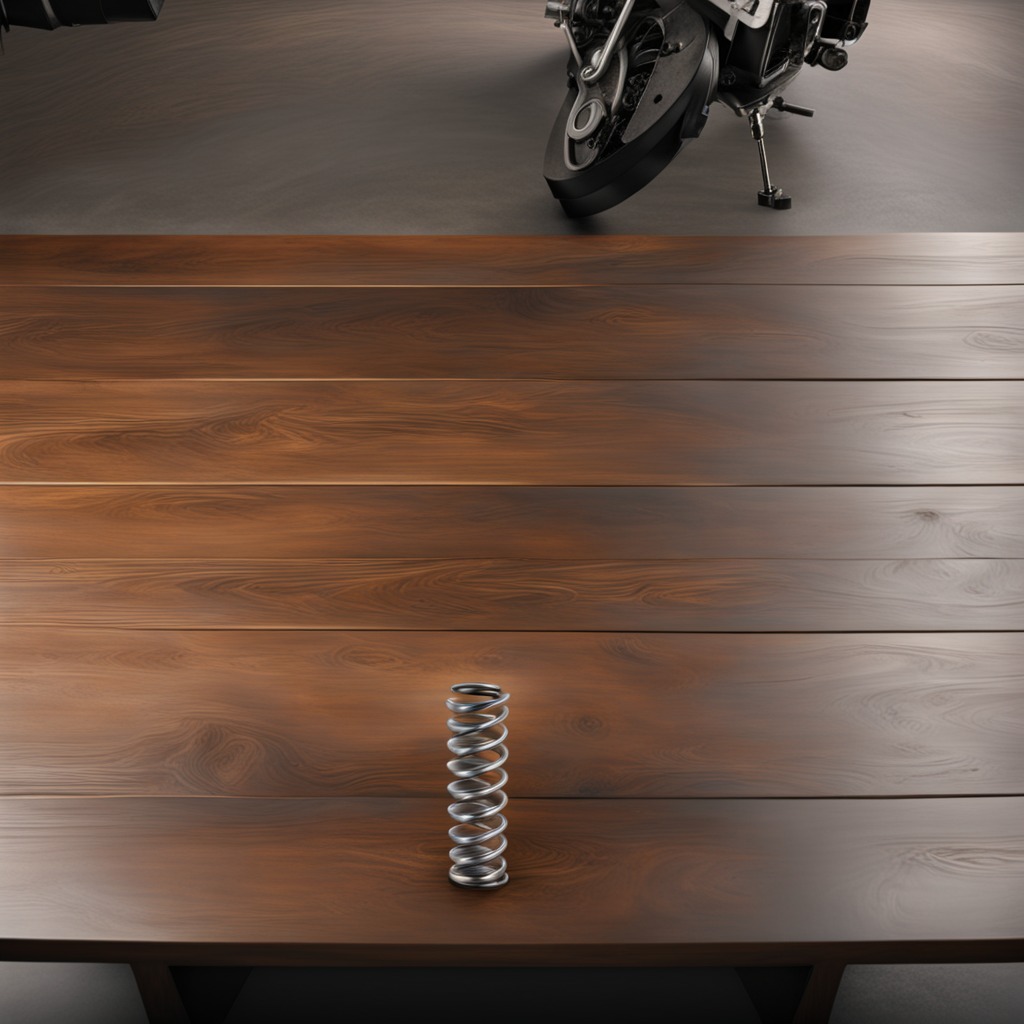
A coiled metal spring lies on the wooden table.